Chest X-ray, PA view. Patient: 56 years old, sex F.
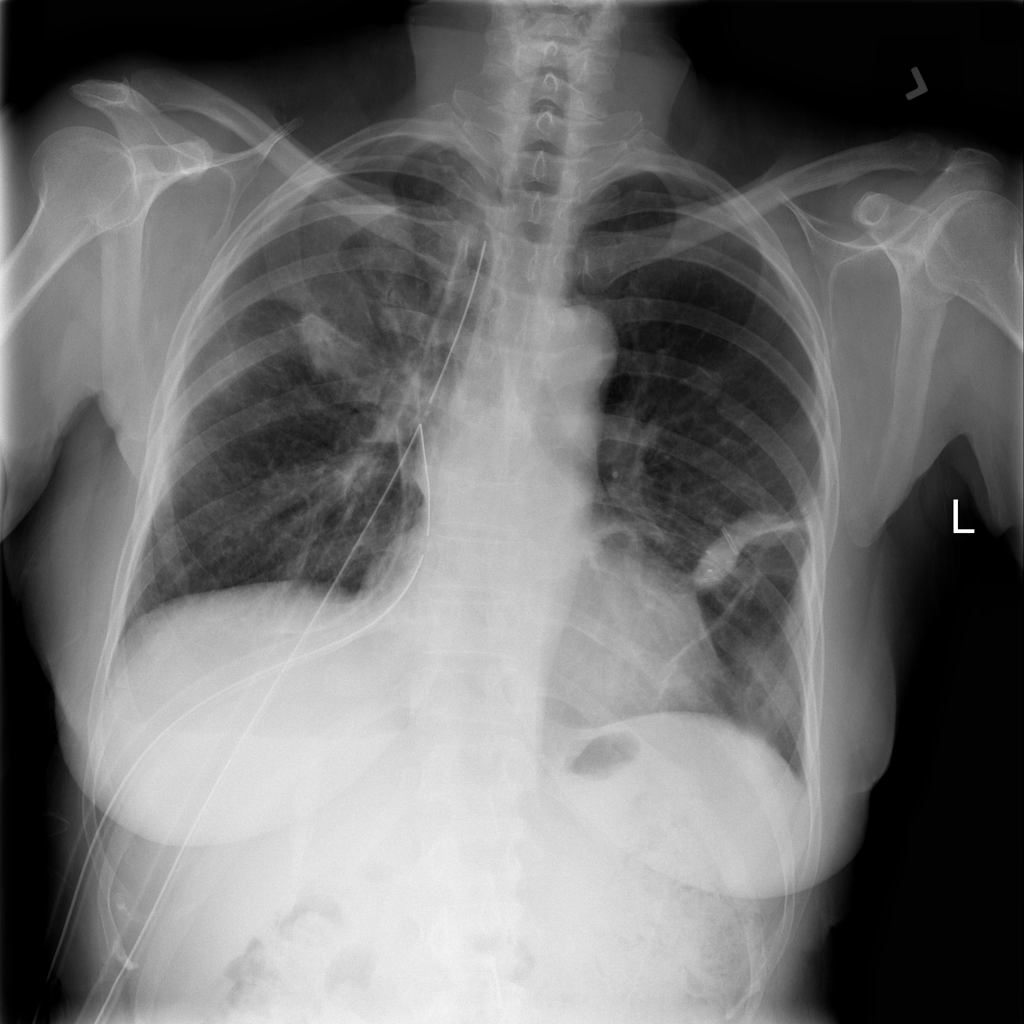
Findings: No Finding